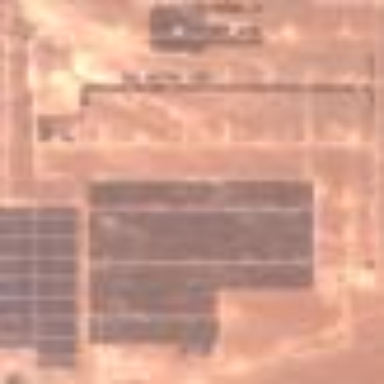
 hosting solar power plant utilizing photovoltaic technology."